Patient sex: F
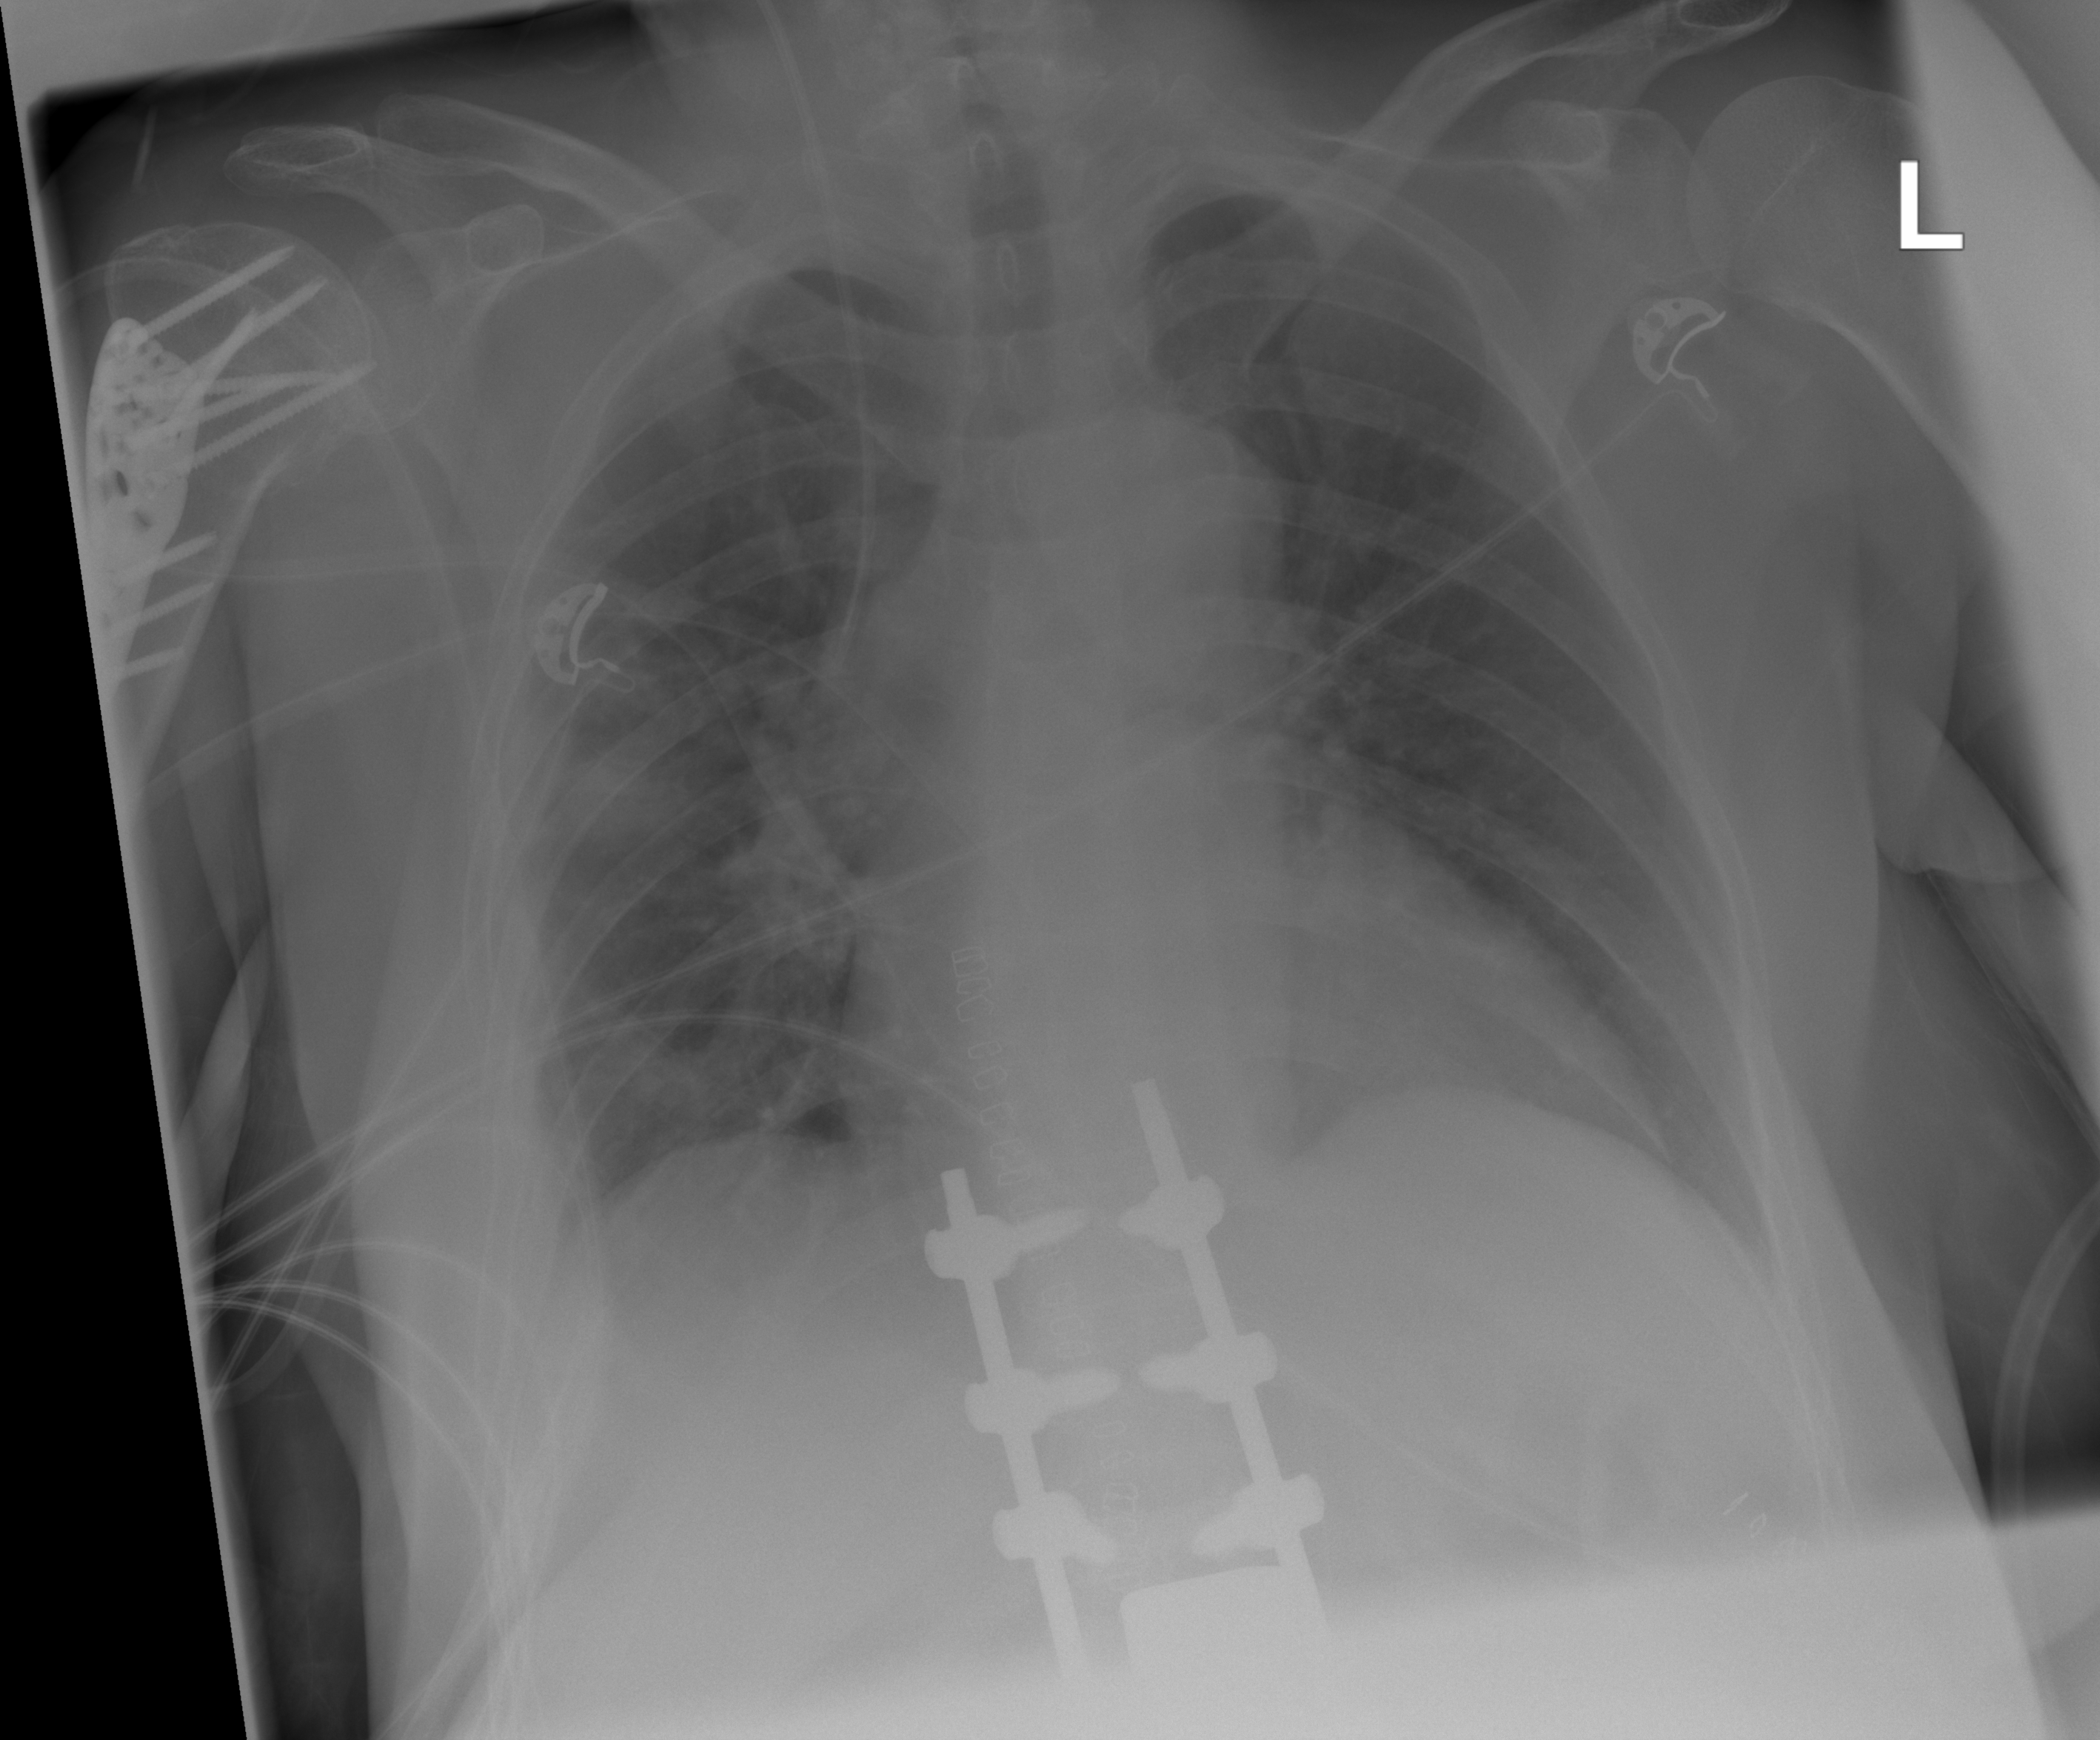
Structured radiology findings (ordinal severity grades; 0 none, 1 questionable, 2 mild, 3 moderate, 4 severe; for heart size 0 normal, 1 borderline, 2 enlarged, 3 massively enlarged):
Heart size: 2
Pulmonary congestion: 0
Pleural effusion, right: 0
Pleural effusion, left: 0
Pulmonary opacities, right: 0
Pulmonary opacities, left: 0
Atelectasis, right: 2
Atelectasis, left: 0